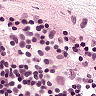
Metastatic tissue present: no